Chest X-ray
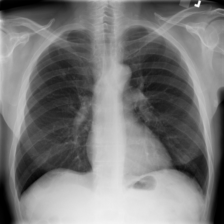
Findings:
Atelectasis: negative
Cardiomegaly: negative
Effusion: positive
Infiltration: negative
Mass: negative
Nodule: negative
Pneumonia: negative
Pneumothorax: negative
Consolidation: negative
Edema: negative
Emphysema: positive
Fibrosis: negative
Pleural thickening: negative
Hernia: negative